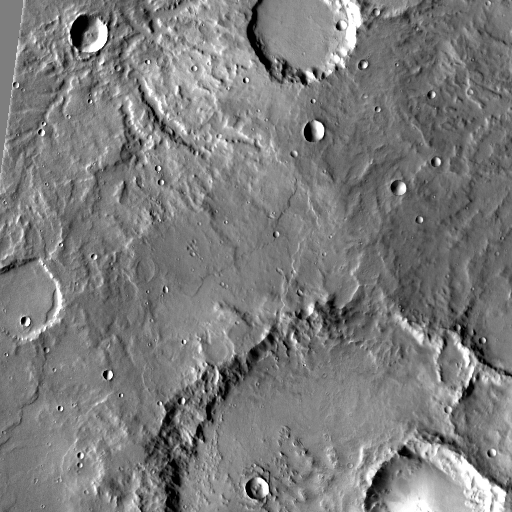
Crater classes present: Background, Other, Layered, Buried, Secondary